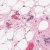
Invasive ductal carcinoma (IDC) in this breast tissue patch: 0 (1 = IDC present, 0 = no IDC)